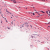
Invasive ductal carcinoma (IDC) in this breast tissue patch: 1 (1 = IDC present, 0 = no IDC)